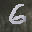
Label: 6